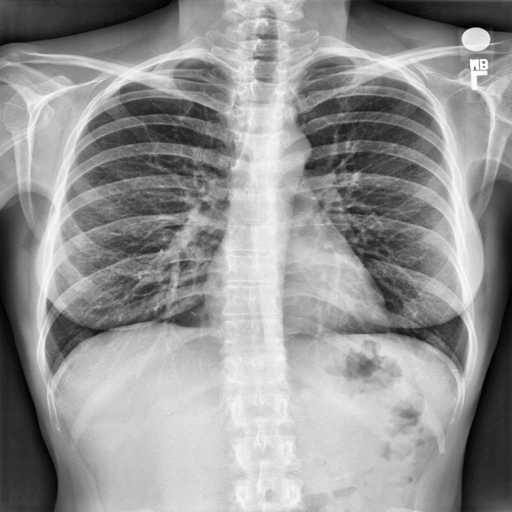
Finding: NORMAL